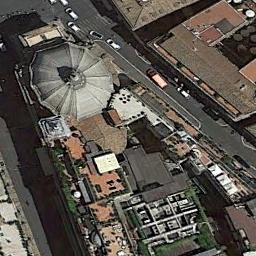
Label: church